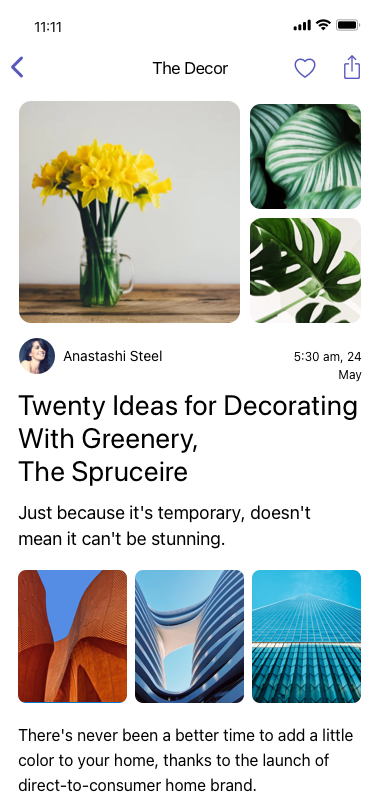
Text in this UI design:
The Decor
5:30 am, 24 May
Anastashi Steel
Twenty Ideas for Decorating With Greenery,
The Spruceire
Just because it's temporary, doesn't mean it can't be stunning.
There's never been a better time to add a little color to your home, thanks to the launch of direct-to-consumer home brand.